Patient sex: F
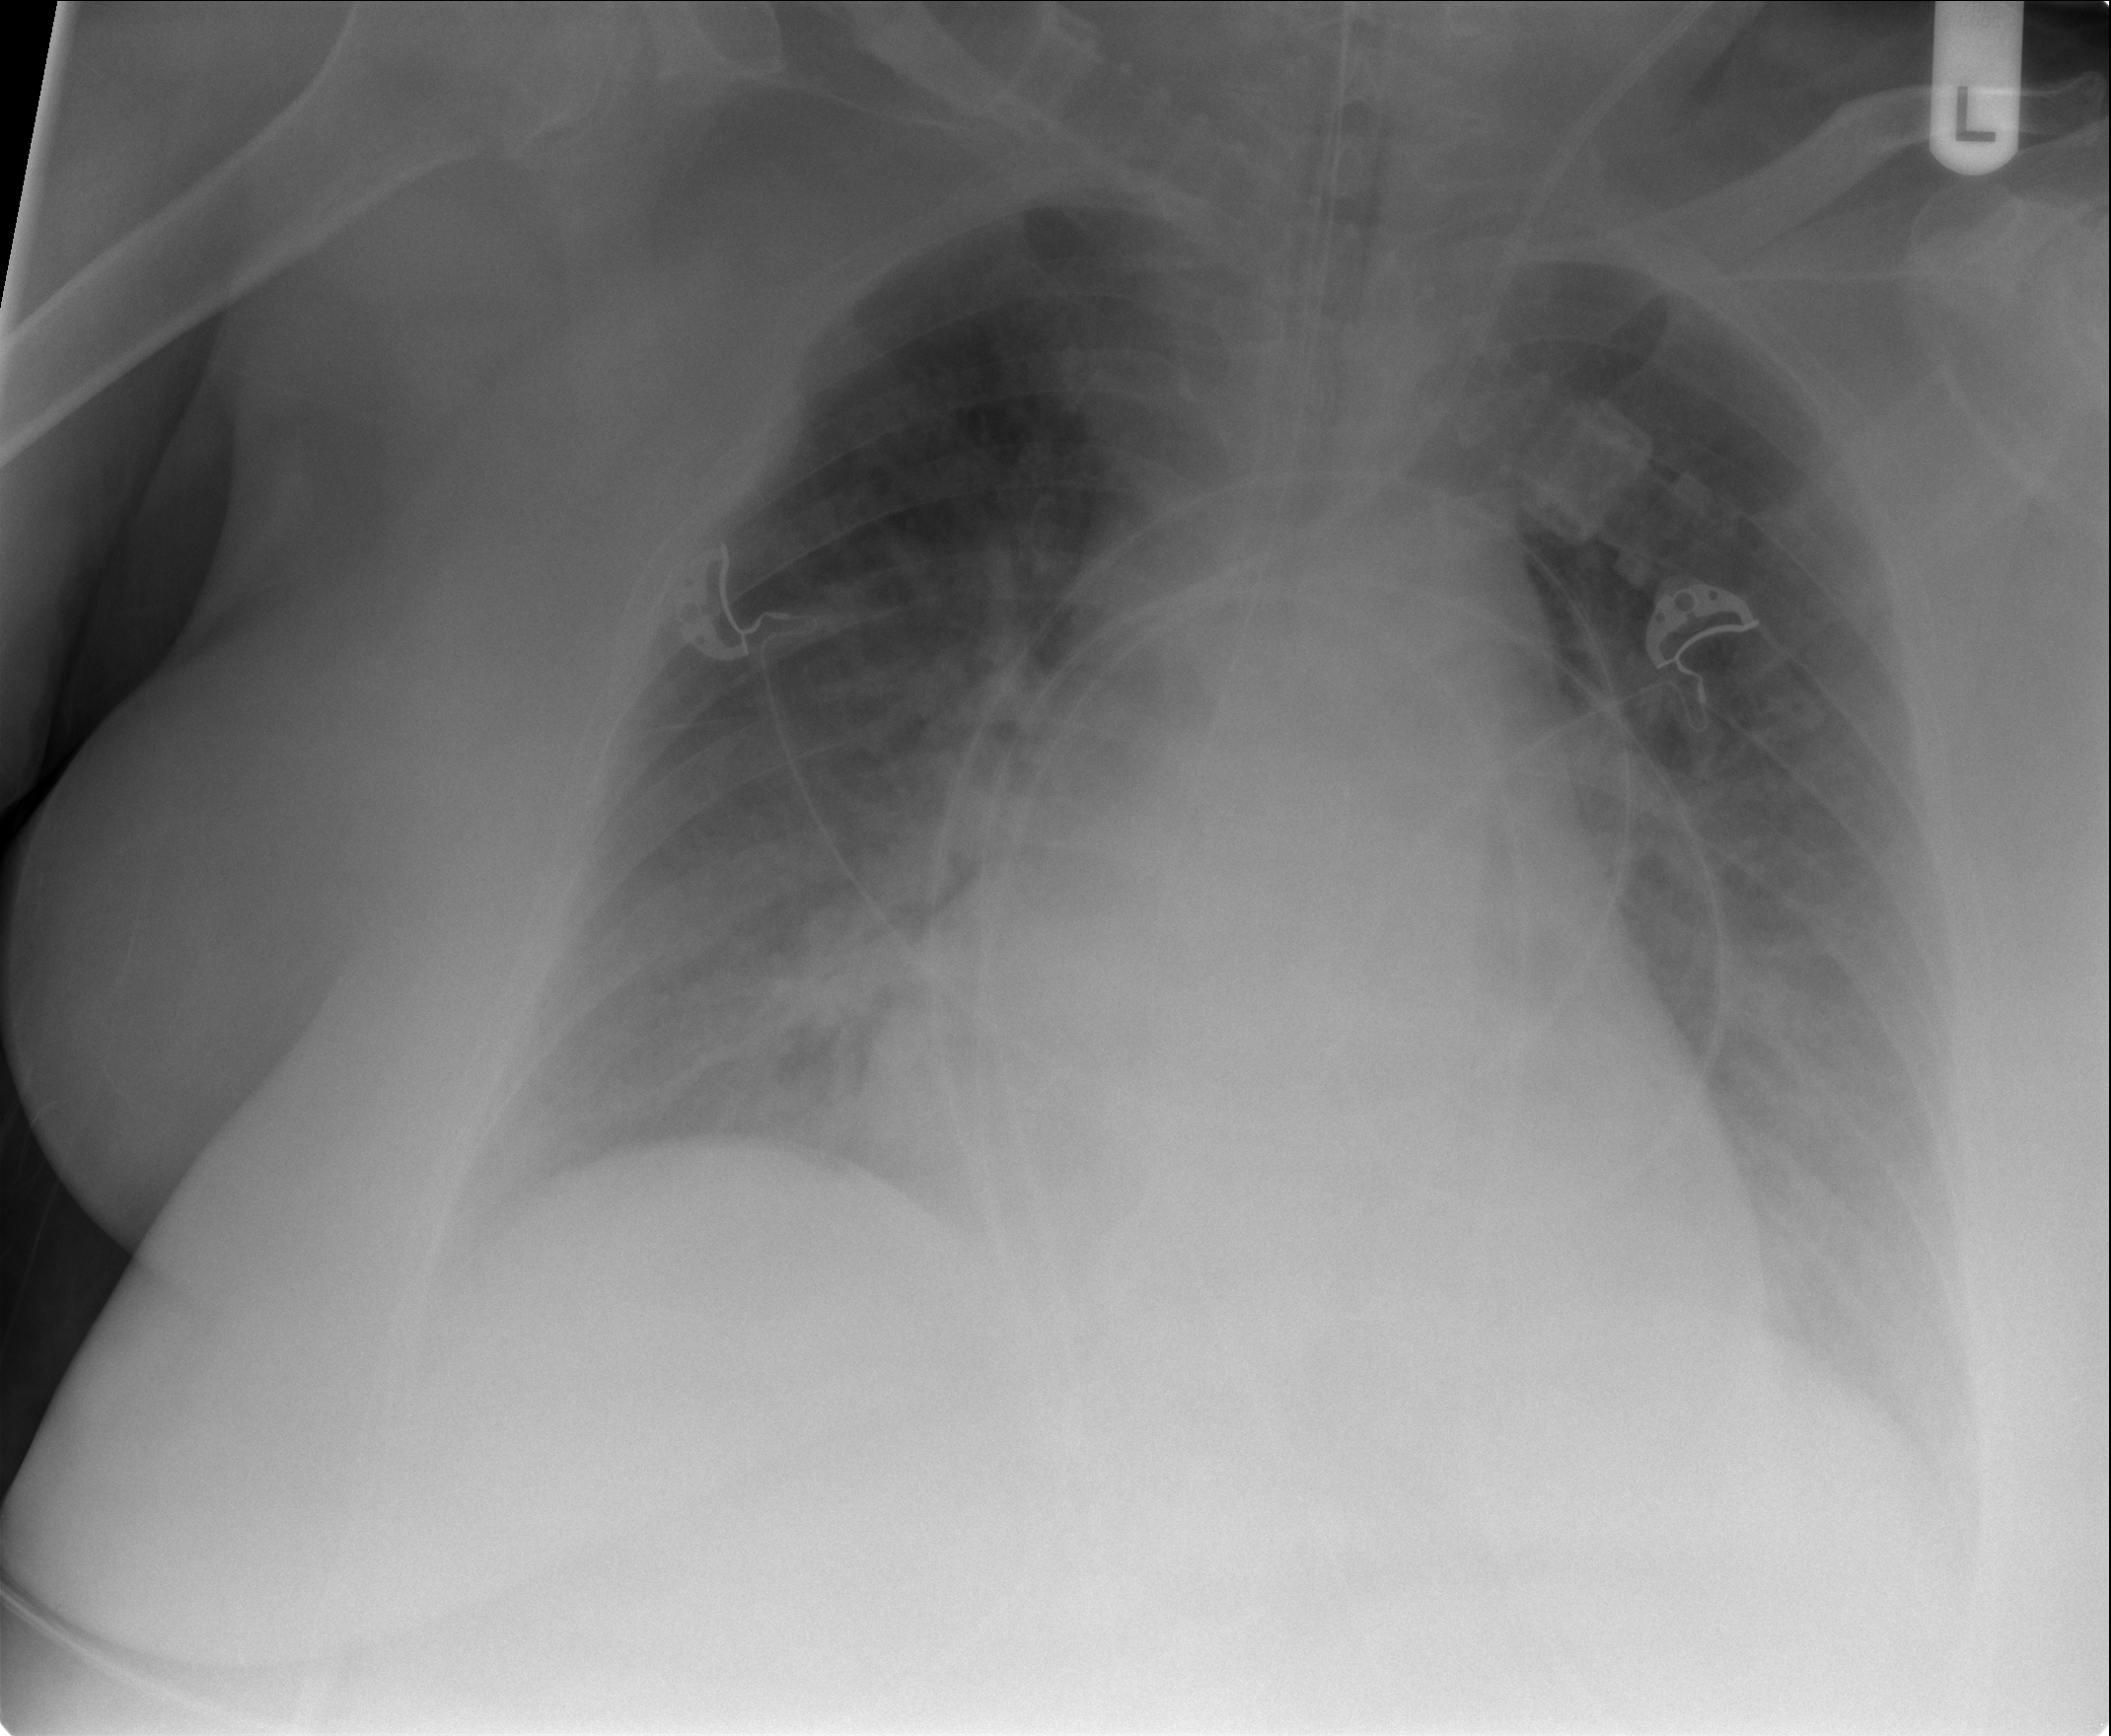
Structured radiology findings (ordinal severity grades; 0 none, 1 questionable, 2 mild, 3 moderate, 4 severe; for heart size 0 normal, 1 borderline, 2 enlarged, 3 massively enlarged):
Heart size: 2
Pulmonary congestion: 3
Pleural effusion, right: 2
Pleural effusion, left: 3
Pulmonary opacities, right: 0
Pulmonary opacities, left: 0
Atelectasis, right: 2
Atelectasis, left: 2